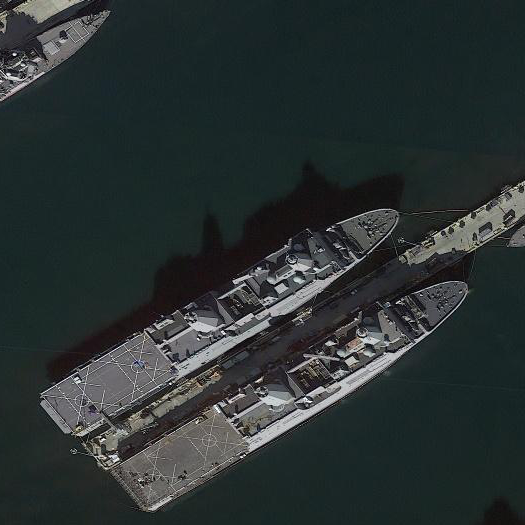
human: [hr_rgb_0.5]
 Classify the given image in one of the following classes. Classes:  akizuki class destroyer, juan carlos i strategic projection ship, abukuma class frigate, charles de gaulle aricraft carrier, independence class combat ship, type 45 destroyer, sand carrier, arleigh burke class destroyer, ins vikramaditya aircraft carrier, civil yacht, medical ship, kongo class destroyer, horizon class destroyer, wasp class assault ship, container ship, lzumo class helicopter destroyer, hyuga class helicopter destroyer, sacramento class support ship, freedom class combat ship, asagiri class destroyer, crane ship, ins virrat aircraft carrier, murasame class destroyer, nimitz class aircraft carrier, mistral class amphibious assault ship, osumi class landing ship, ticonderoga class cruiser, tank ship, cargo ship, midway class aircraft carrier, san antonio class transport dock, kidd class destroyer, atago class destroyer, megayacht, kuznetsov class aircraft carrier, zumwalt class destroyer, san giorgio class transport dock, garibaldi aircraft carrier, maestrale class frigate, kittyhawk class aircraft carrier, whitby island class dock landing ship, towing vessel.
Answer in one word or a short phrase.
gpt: San Antonio class transport dock